Field crop: maize
Growth stage: 2
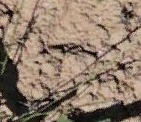
Species: lolium